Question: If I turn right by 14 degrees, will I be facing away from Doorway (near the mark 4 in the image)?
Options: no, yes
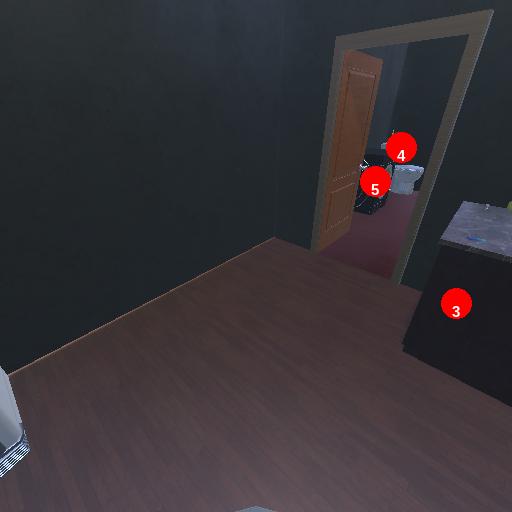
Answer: no